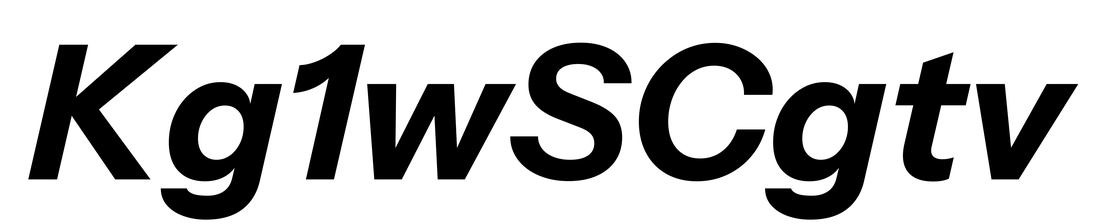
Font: InstrumentSans-Italic_Bold_Italic